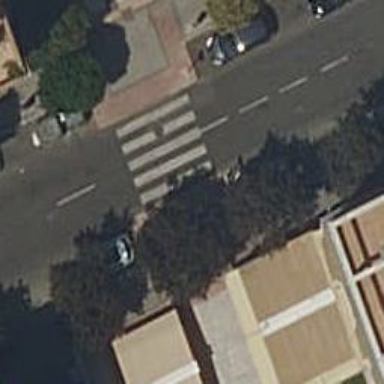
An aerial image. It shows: Pedestrian road.